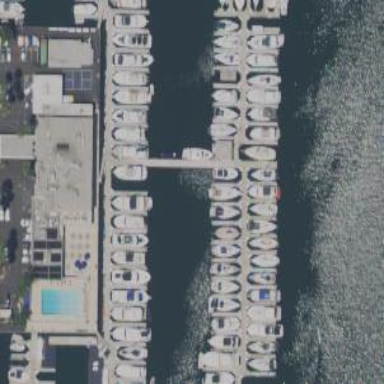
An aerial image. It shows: Man-made pier.